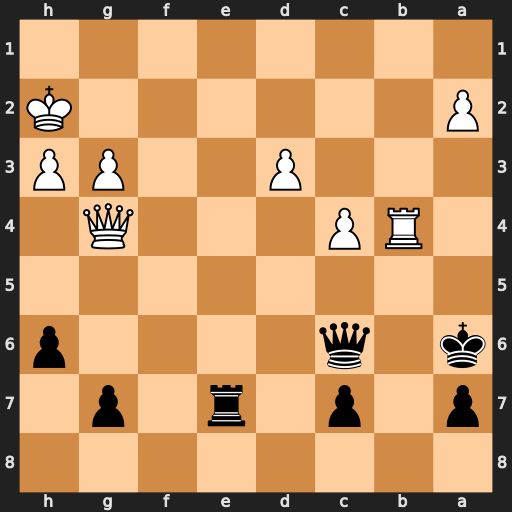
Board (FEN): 8/p1p1r1p1/k1q4p/8/1RP3Q1/3P2PP/P6K/8
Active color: b
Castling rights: -
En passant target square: -
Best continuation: Re1 Qe4 Rxe4